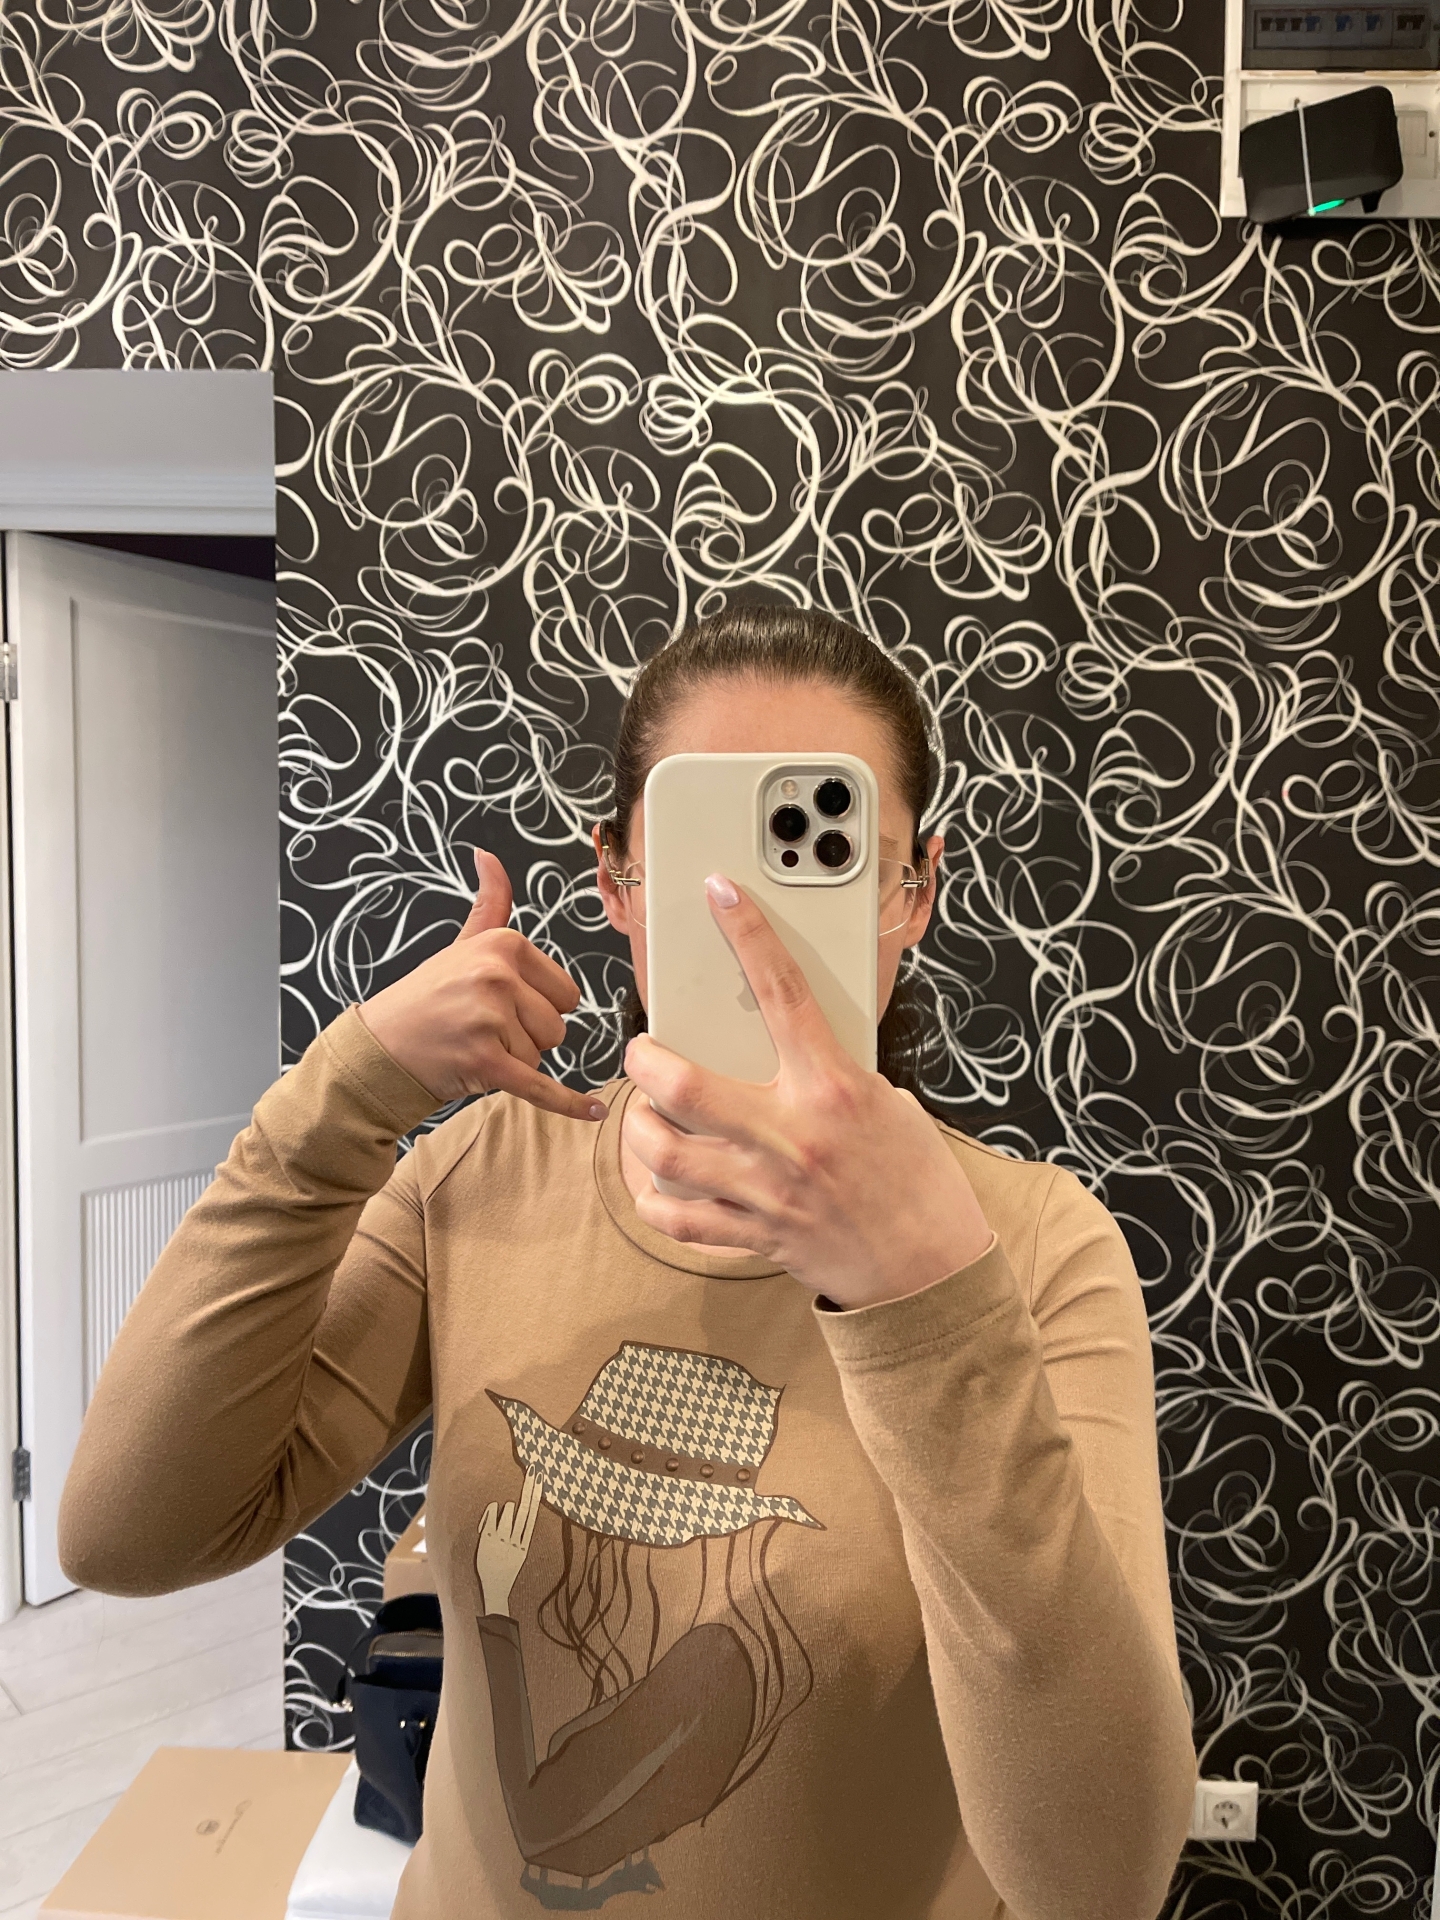
Label: clear